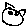
Label: cat